Question: Can I replace the text in the Title of 'ghci' window (i.e. or window title)?

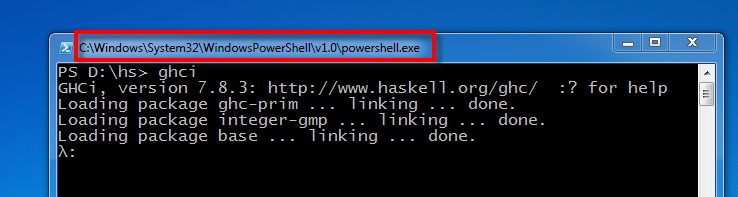
Answer: The same way you execute any shell command - using ':!'.
'''
> :!Title NewTitle
'''